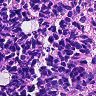
Metastatic tissue present: no